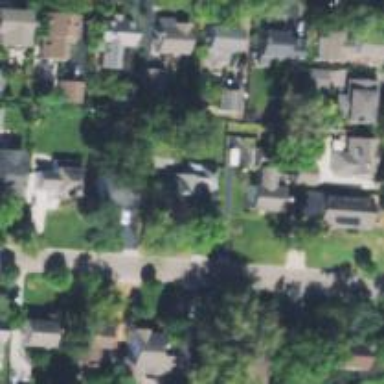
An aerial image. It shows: Residential driveway used as service road.